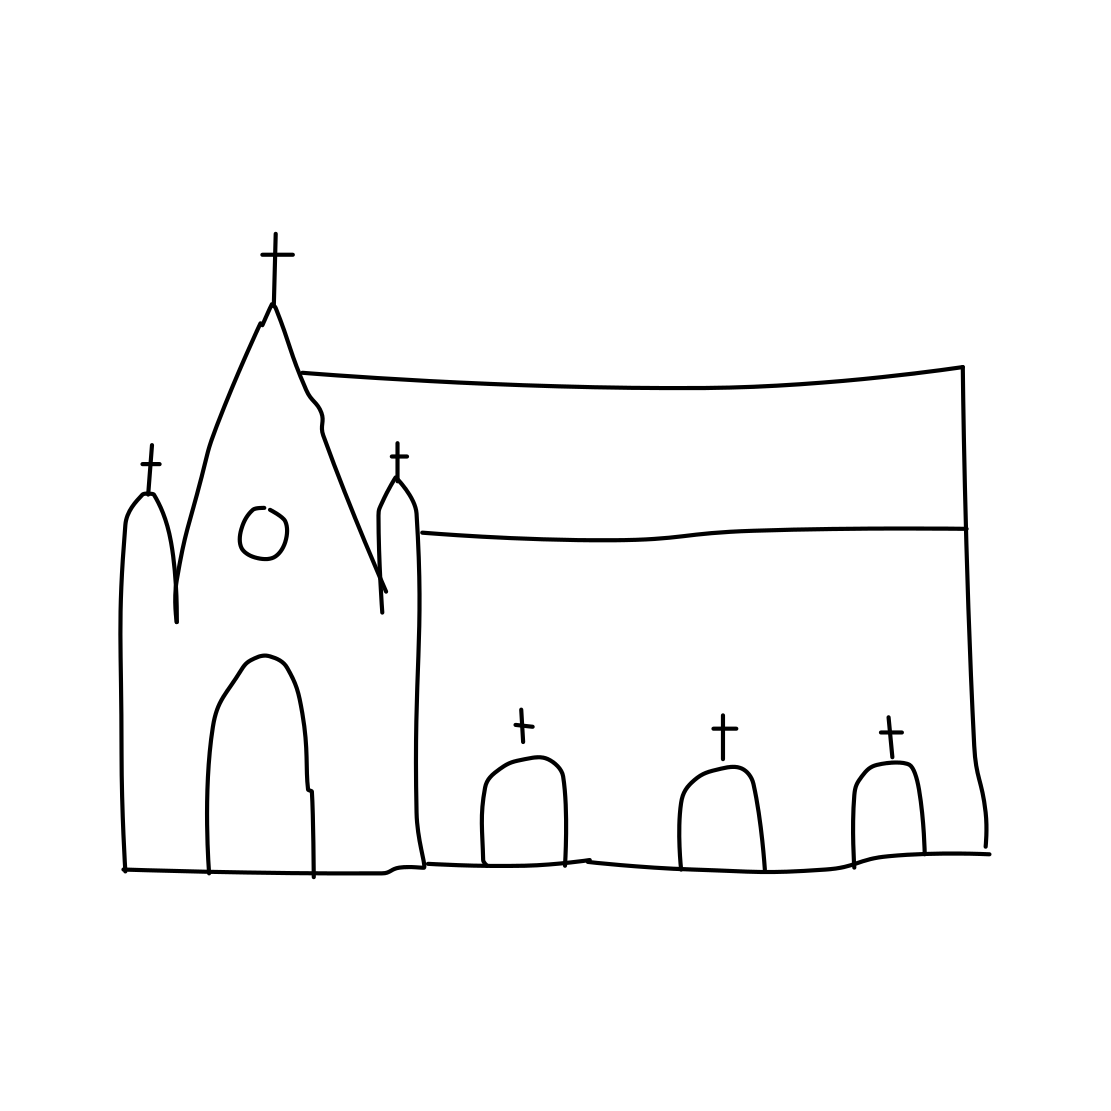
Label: church